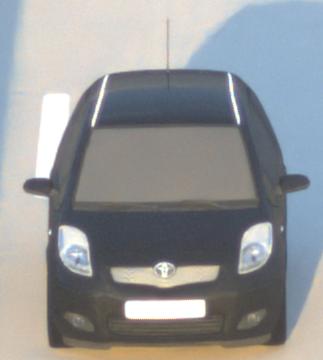
Make: Toyota
Model: Yaris 1.0
Detailed model: Yaris (XP13)
Model produced from: 2011/10
Model produced until: 2014/08
Doors: 3
Color: black
Road condition: dry road
Daytime: sunrise or sunset
Contrast: medium contrast